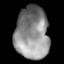
Tissue: lung
Cell type: Fibroblasts
Senescence score: 0.1479
Nuclear area (px): 1741
Mean DAPI intensity: 140.053